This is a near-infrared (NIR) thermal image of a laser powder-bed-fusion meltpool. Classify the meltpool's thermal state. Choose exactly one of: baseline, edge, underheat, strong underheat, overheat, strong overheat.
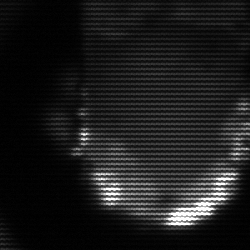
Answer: baseline